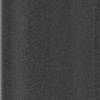
Label: dusty